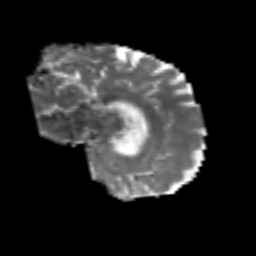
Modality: MD
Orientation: sagittal
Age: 67
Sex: female
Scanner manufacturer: siemens
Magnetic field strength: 3 T
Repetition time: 6.1 s
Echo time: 0.101 s